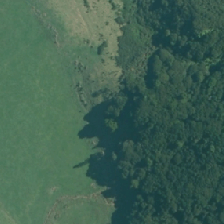
Land cover: broadleaved_indigenous_hardwood